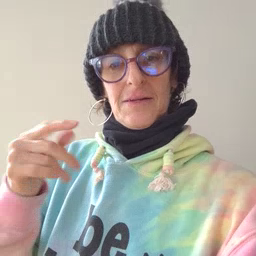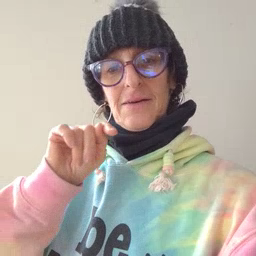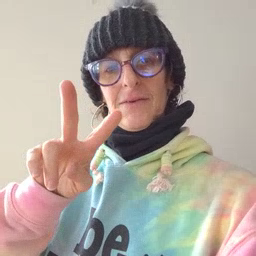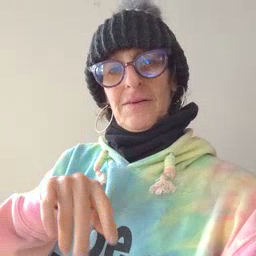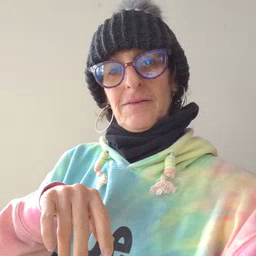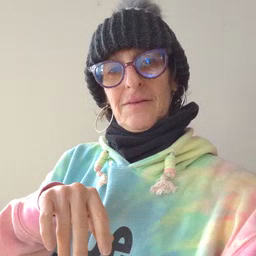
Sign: TV